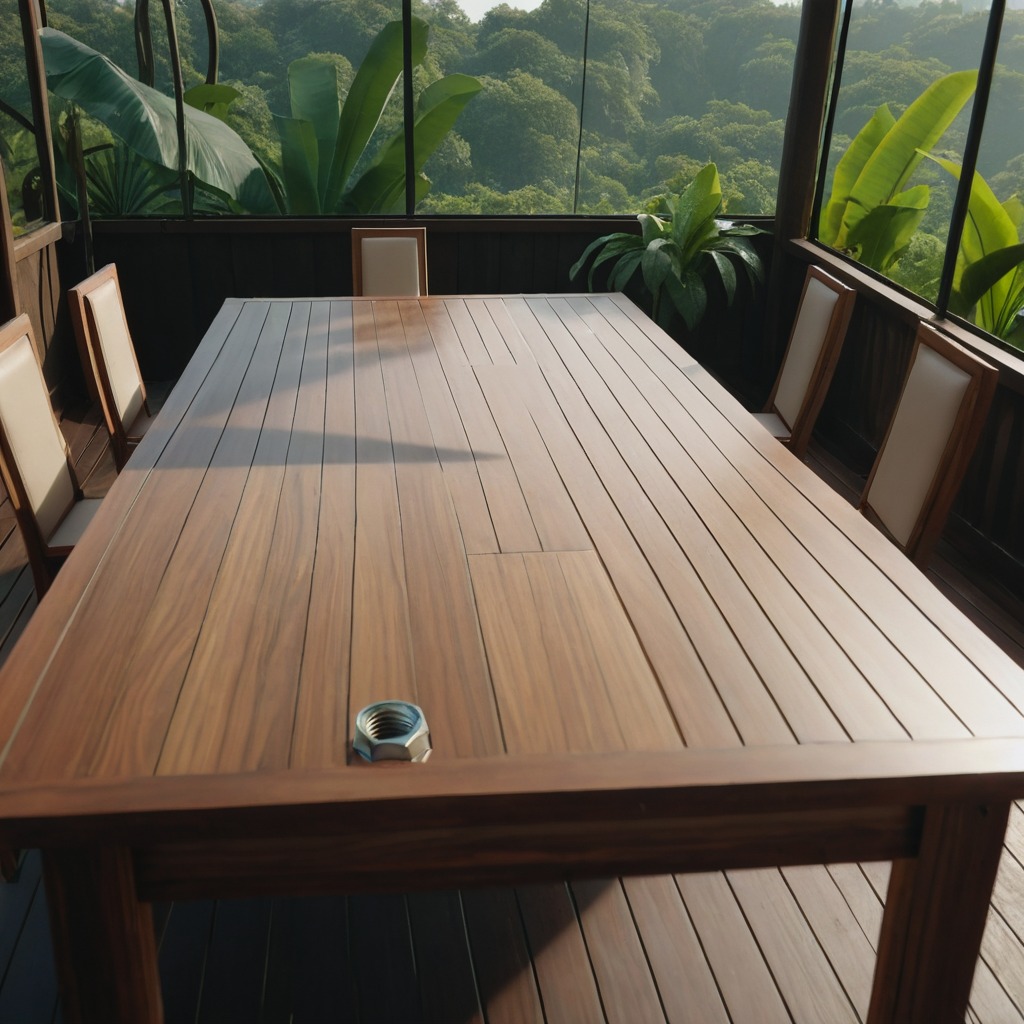
A metal nut is lying on the wooden table inside a jungle field workshop tent humid ambient light worn but